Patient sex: F
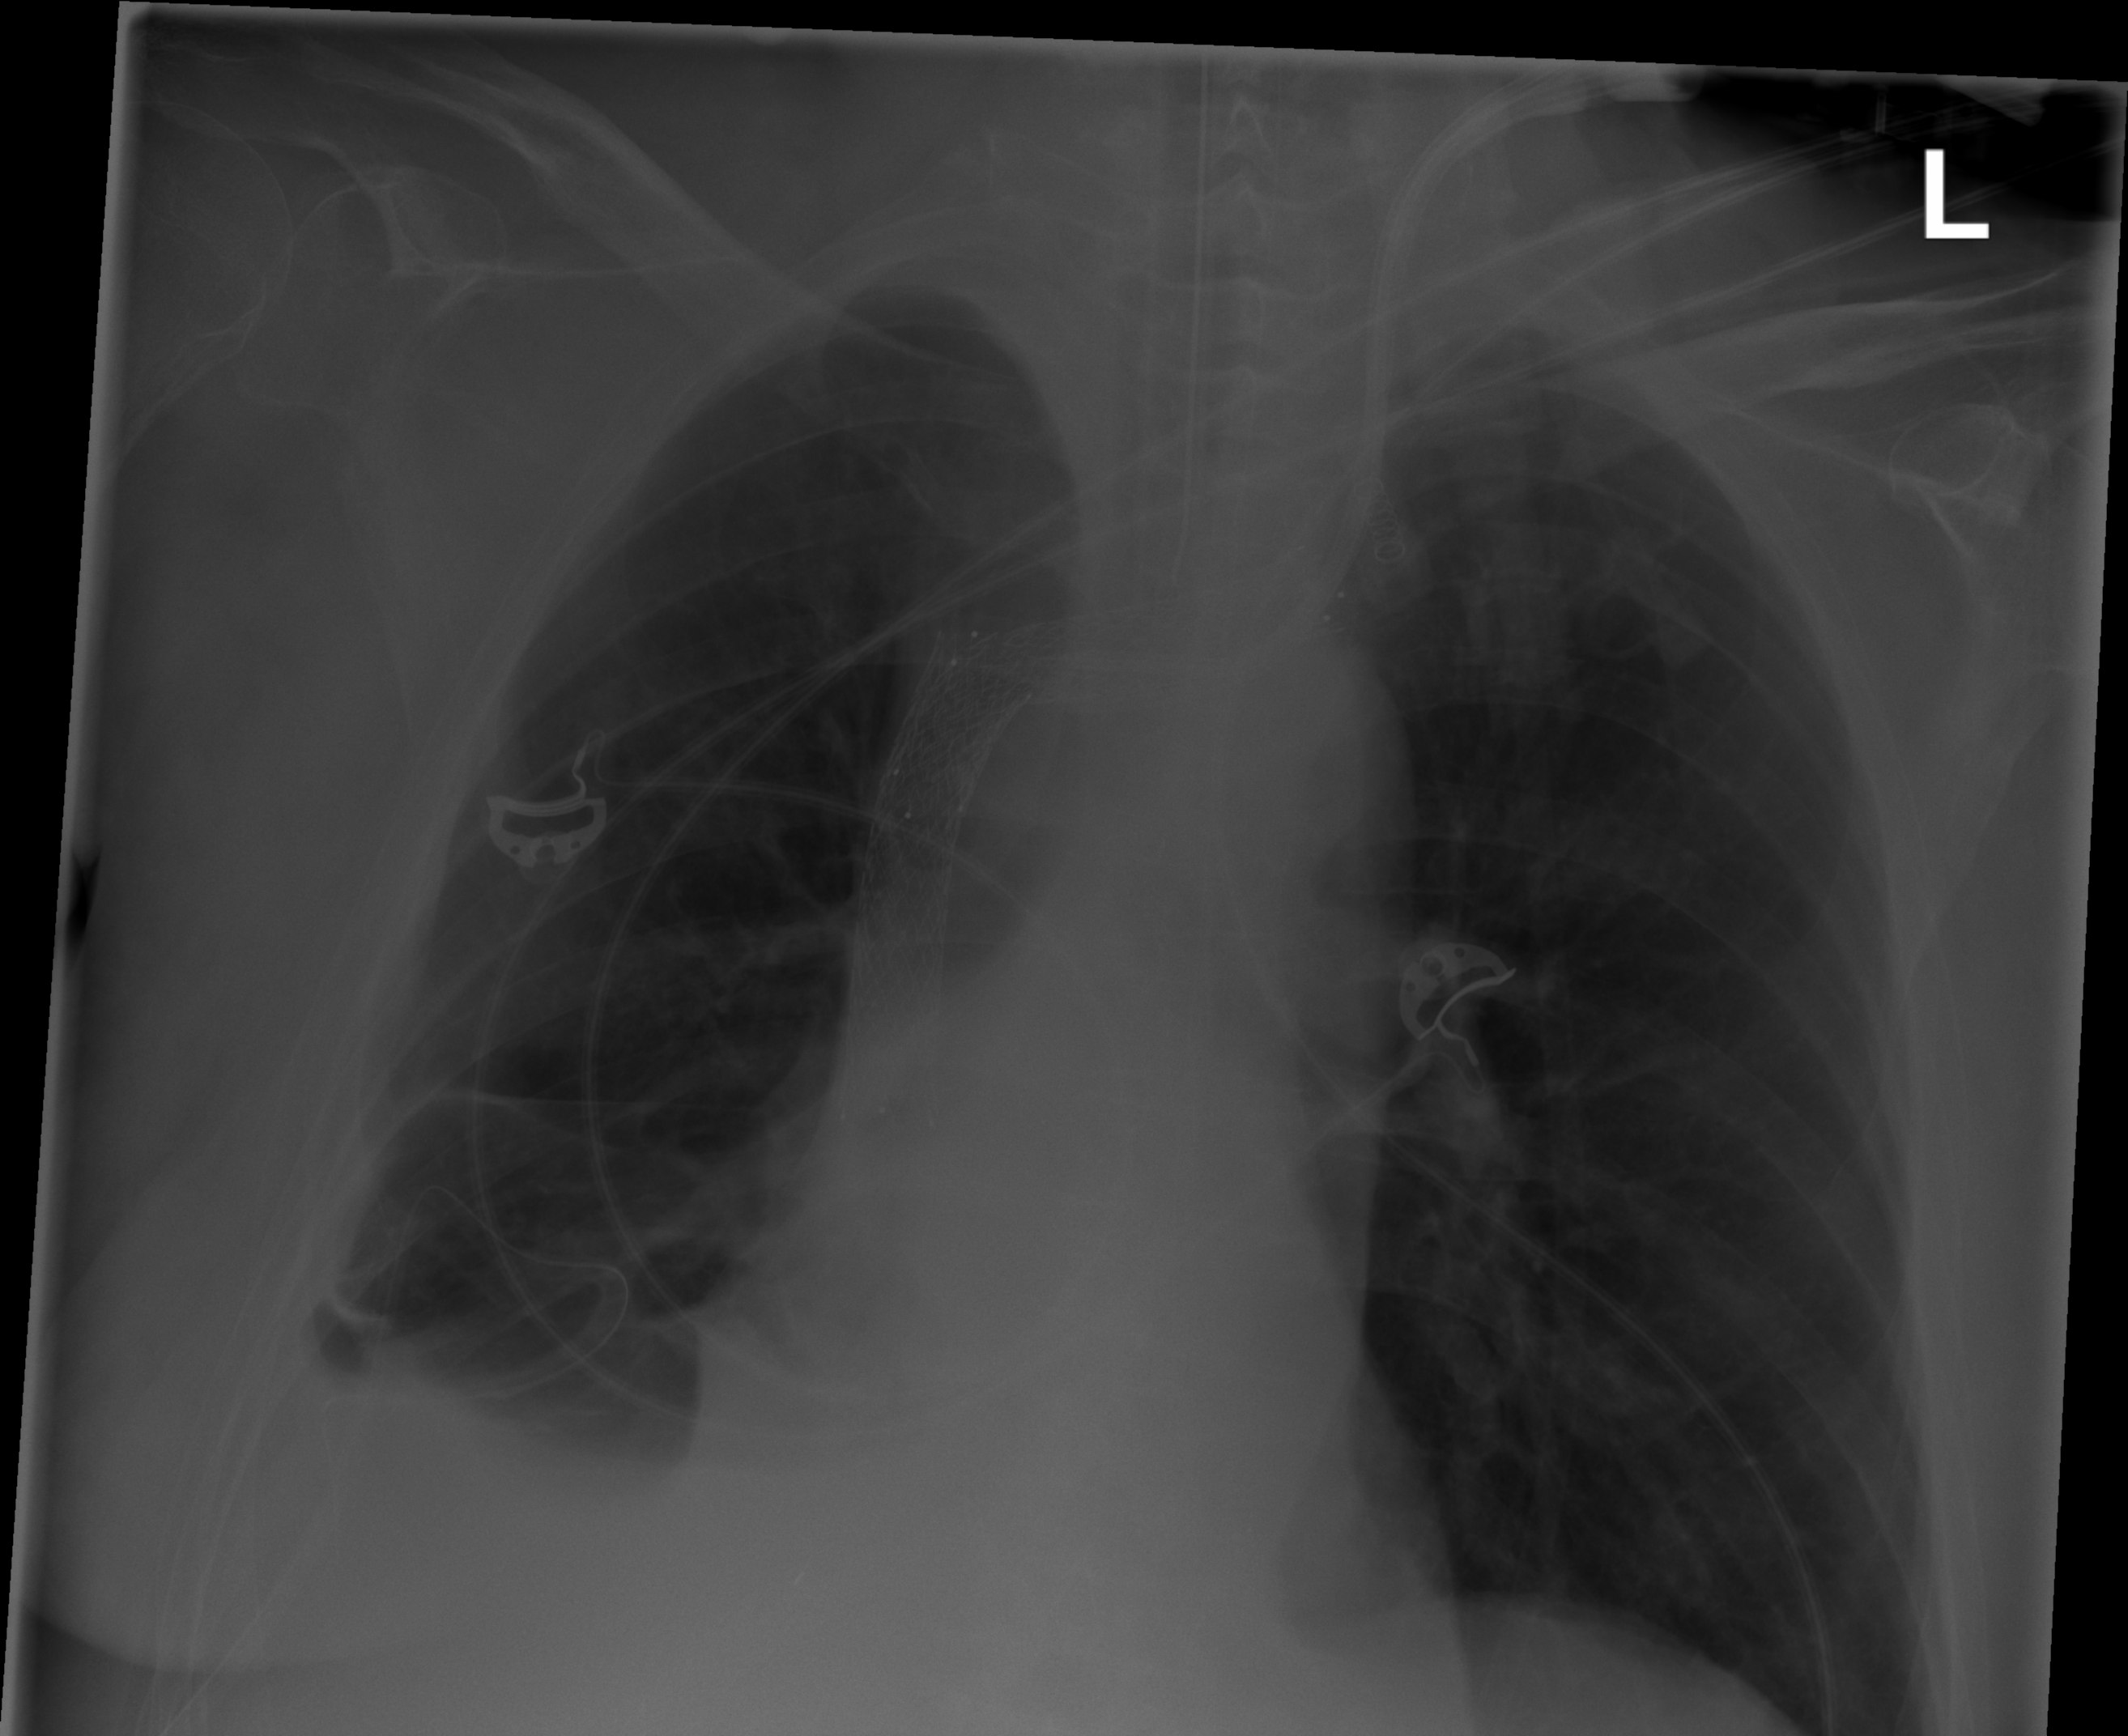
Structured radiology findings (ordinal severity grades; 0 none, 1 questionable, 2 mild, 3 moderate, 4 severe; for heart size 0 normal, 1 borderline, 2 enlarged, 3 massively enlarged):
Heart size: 0
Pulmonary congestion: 0
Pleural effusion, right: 2
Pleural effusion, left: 0
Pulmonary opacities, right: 0
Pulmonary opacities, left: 0
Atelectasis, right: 2
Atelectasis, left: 0